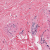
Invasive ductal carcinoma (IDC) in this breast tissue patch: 0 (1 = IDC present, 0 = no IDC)